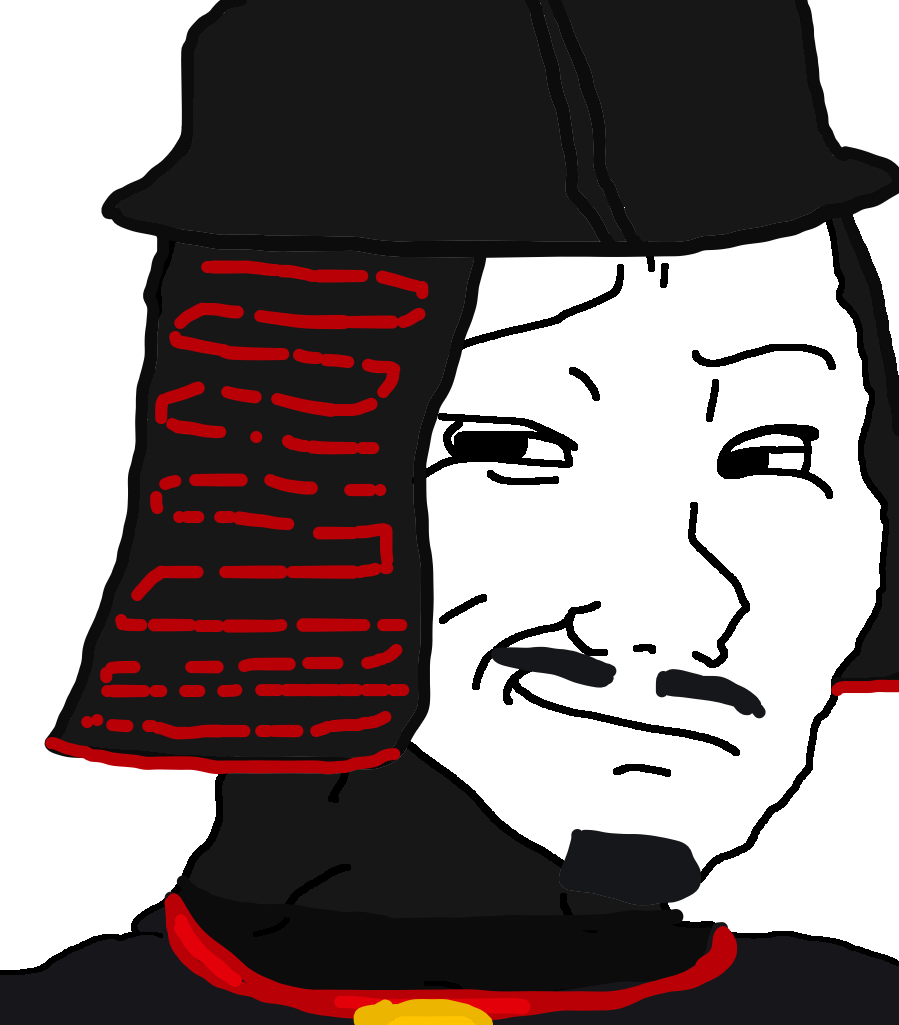
Label: 5_Smugjak